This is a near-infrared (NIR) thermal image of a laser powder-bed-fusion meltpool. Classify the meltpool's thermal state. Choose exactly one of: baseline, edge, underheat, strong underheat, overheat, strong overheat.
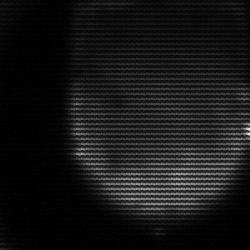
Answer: edge